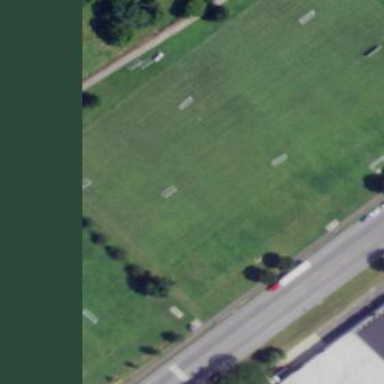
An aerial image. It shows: Soccer pitch designated for leisure and sports activities.